Question: If I bind 'Text' in a 'TextBox' to a float Property then the displayed text doesn't honor the system decimal (dot or comma). Instead it always displays a dot ('.'). But if I display the value in a 'MessageBox' (using ToString()) then the correct System Decimal is used.

'''
<StackPanel>
<TextBox Name="floatTextBox"
Text="{Binding FloatValue}"
Width="75"
Height="23"
HorizontalAlignment="Left"/>
<Button Name="displayValueButton"
Content="Display value"
Width="75"
Height="23"
HorizontalAlignment="Left"
Click="displayValueButton_Click"/>
</StackPanel>
'''
'''
public MainWindow()
{
InitializeComponent();
FloatValue = 1.234f;
this.DataContext = this;
}
public float FloatValue
{
get;
set;
}
private void displayValueButton_Click(object sender, RoutedEventArgs e)
{
MessageBox.Show(FloatValue.ToString());
}
'''
As of now, I've solved this with a Converter that replaces dot with the System Decimal (which works) but what's the reason that this is neccessary? Is this by design and is there an easier way to solve this?
(in case someone else has the same problem)
'''
public class SystemDecimalConverter : IValueConverter
{
private char m_systemDecimal = '#';
public SystemDecimalConverter()
{
m_systemDecimal = GetSystemDecimal();
}
object IValueConverter.Convert(object value, Type targetType, object parameter, CultureInfo culture)
{
return value.ToString().Replace('.', m_systemDecimal);
}
object IValueConverter.ConvertBack(object value, Type targetType, object parameter, CultureInfo culture)
{
return value.ToString().Replace(m_systemDecimal, '.');
}
public static char GetSystemDecimal()
{
return string.Format("{0}", 1.1f)[1];
}
}
'''
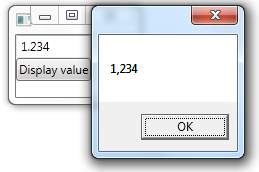
Answer: Looks like there's a solution for this:
<URL>
Here is another discussion that can possibly help:
<URL>